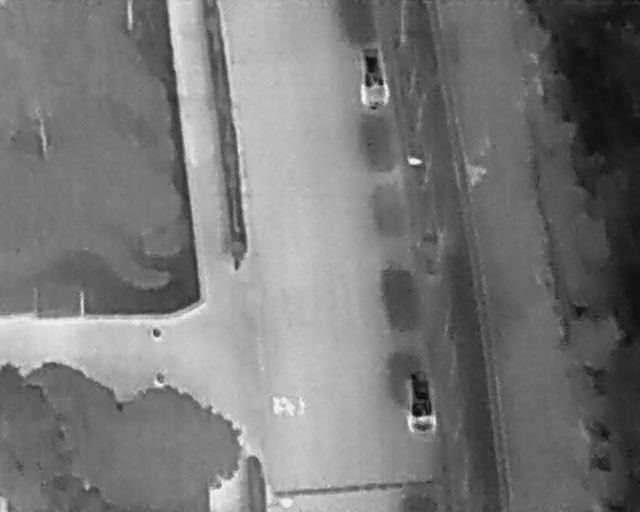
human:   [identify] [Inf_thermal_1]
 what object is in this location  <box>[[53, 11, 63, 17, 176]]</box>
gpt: <ref>1 medium car at the top</ref>